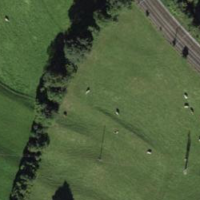
EUNIS habitat code: 24
Species observed at this site:
Epipactis atrorubens